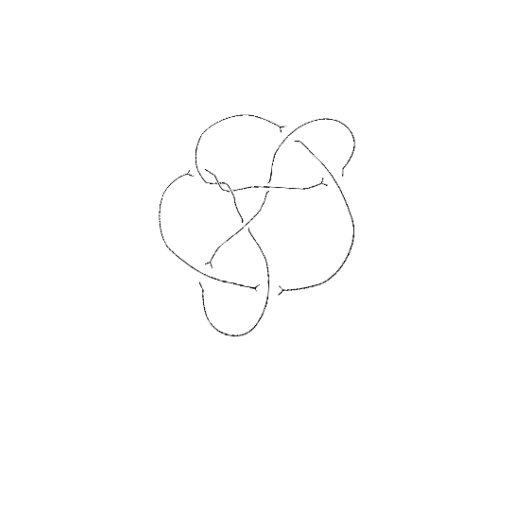
Crossing number: 9